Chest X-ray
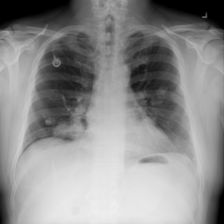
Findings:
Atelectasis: negative
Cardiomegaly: negative
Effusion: negative
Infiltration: negative
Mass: positive
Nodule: positive
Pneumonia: negative
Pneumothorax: positive
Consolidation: negative
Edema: negative
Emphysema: negative
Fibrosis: negative
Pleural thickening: negative
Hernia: negative